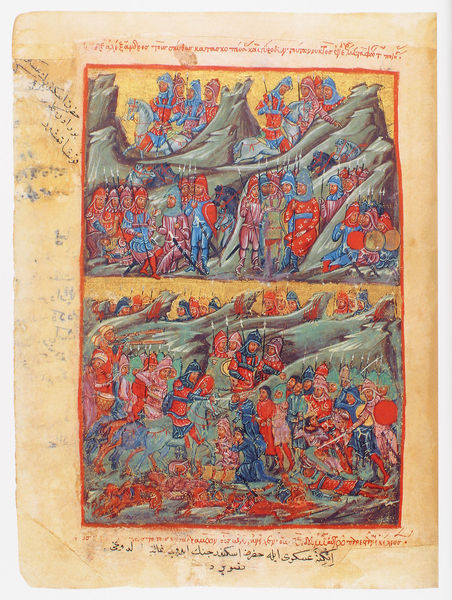
Titel: Der griechische Alexanderroman
Institution: Venedig, Hellenic Institute Codex Gr. 5
Schlagwörter: blau, kampf, grün, menschen, bunt, türkis, rot, leiche, rahmen, gold, pferd, pferde, reiter, farbig, papier, berge, soldaten, inschrift, buch, seite, schwerter, waffen, soldat, tote, beschriftung, ritter, trommel, rüstung, buchseite, chinesisch, arabisch, lanzen, speer, speere, schilde, buchmalerei, alexanderroman